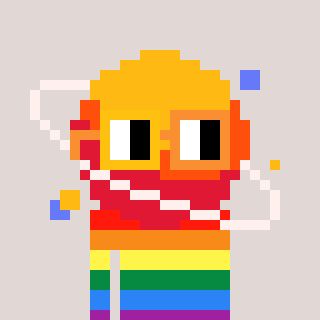
a pixel art character with square yellow and orange glasses, a saturn-shaped head and a purple-colored body on a warm background